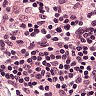
Metastatic tissue present: no